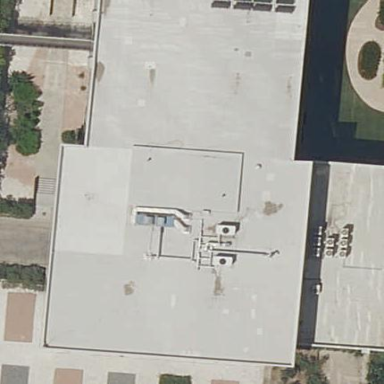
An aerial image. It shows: Part of building.